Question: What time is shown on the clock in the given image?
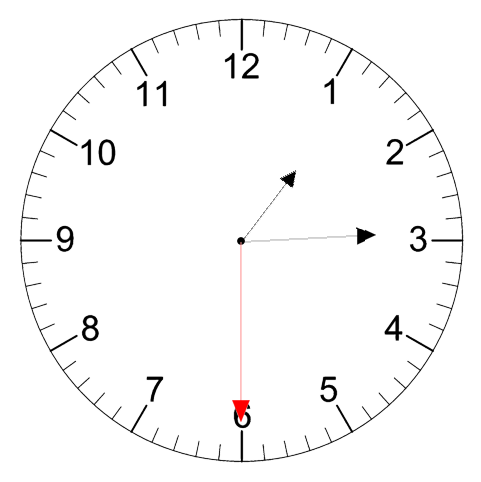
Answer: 01:14:30